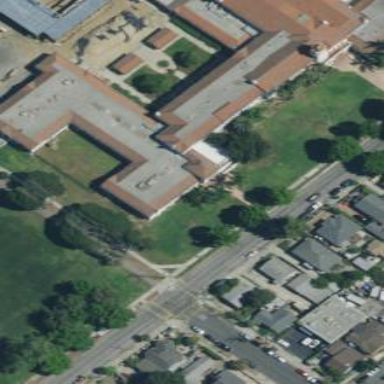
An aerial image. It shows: School building.